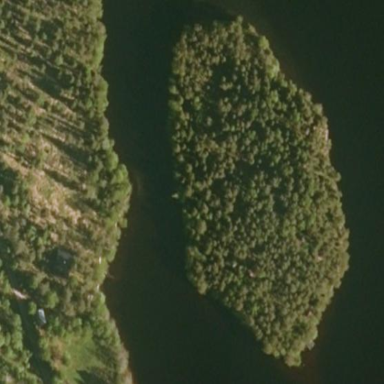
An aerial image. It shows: Image showing island.